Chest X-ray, PA view. Patient: 50 years old, sex F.
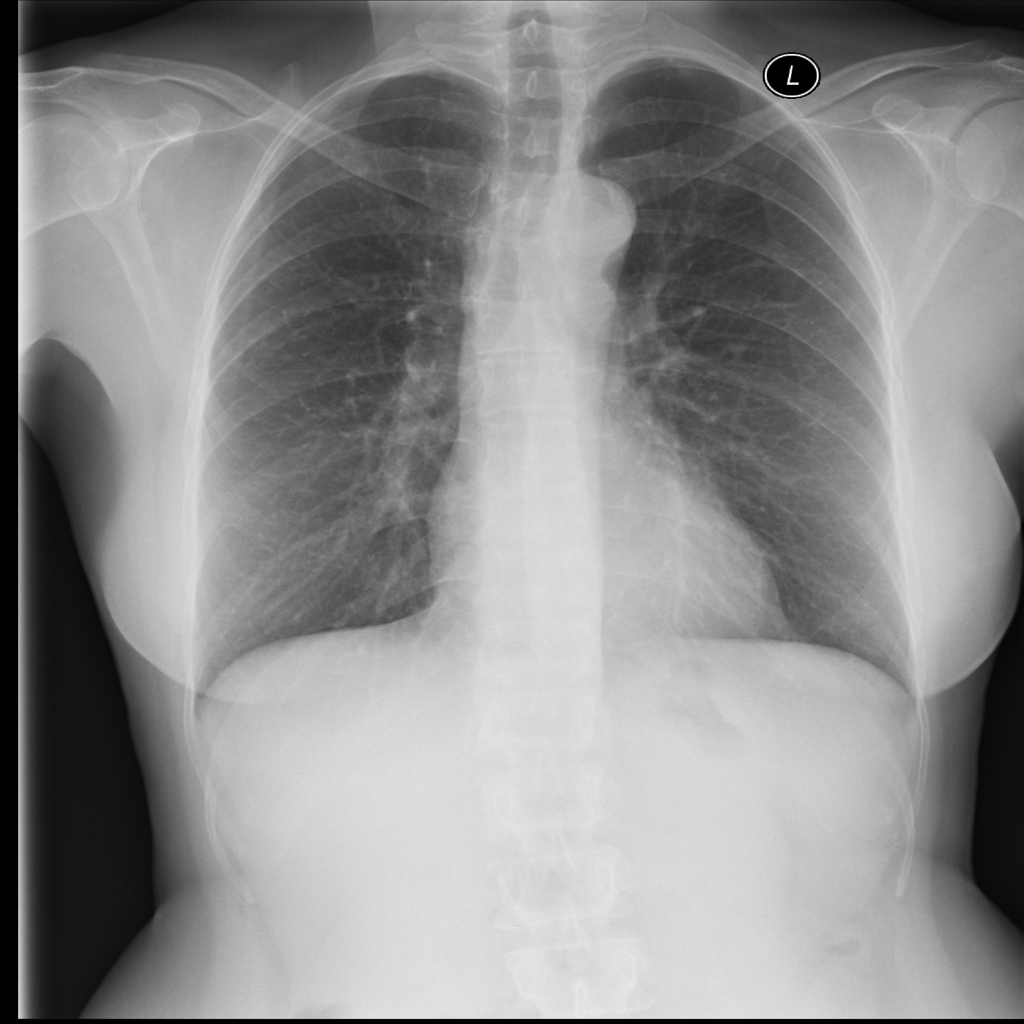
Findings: Infiltration